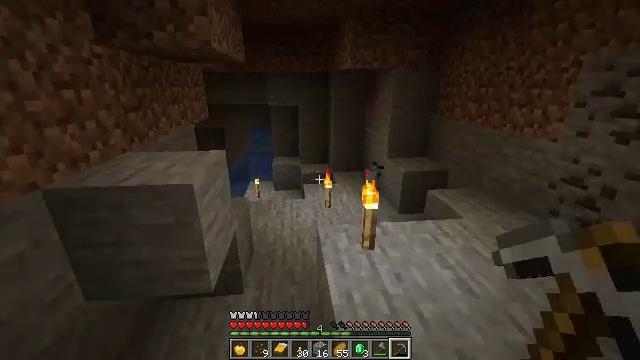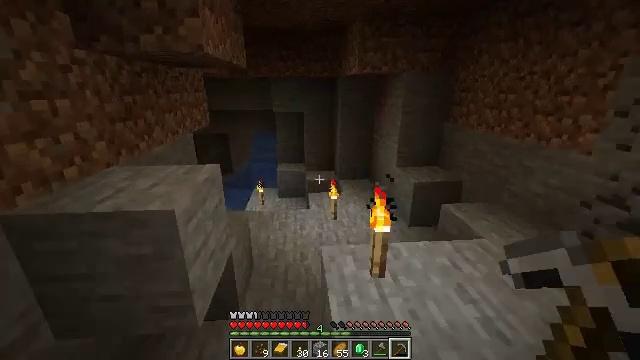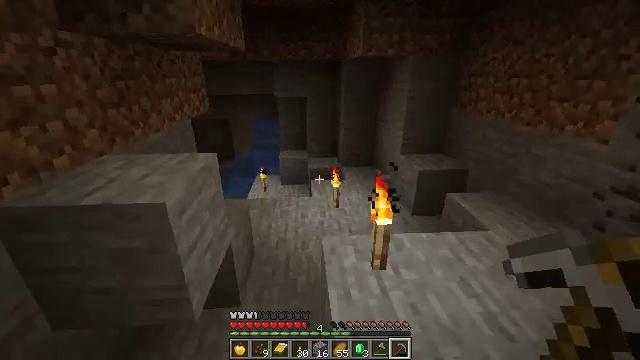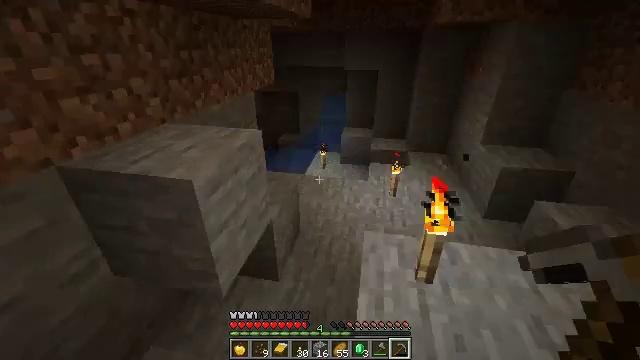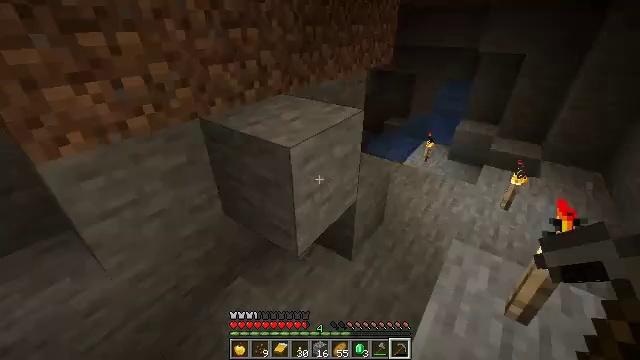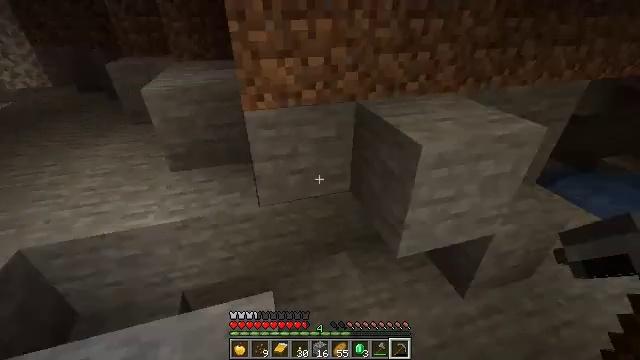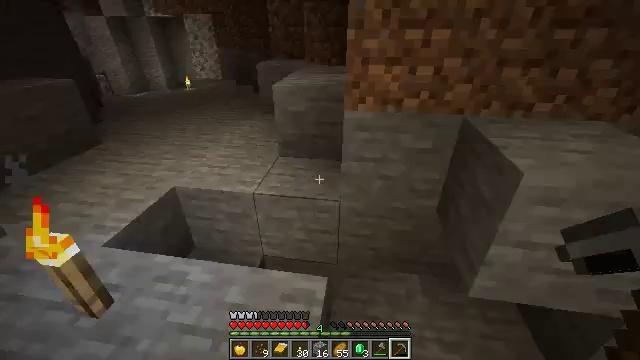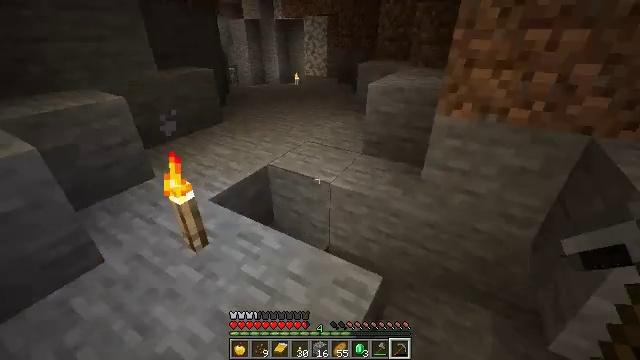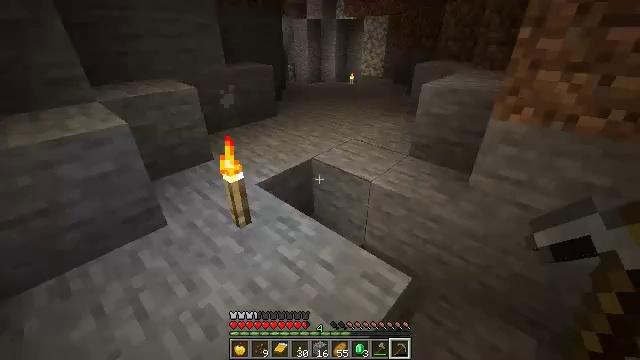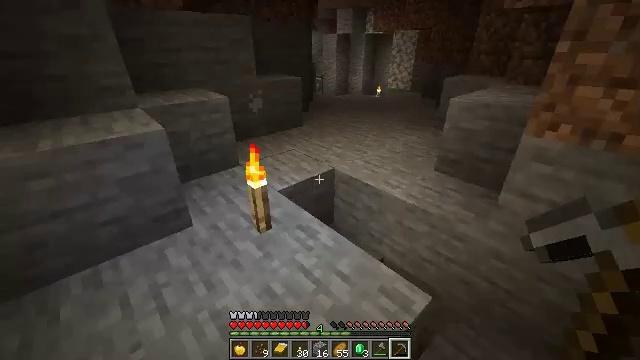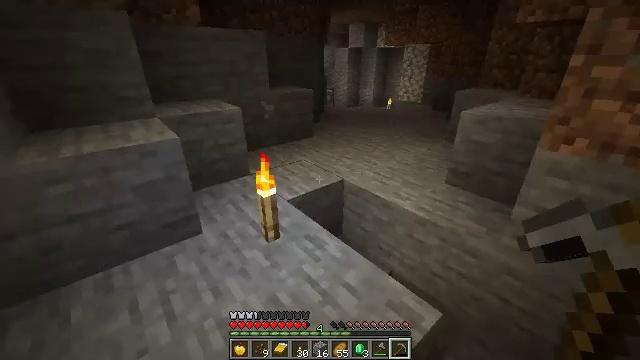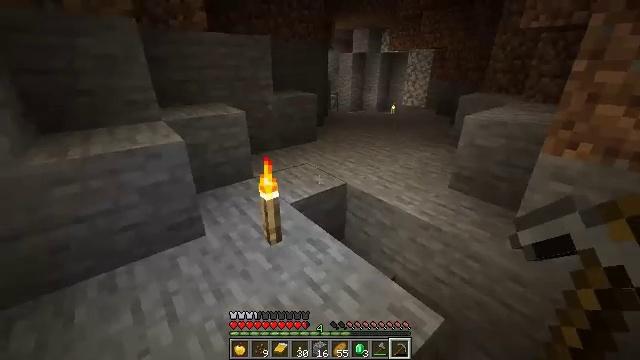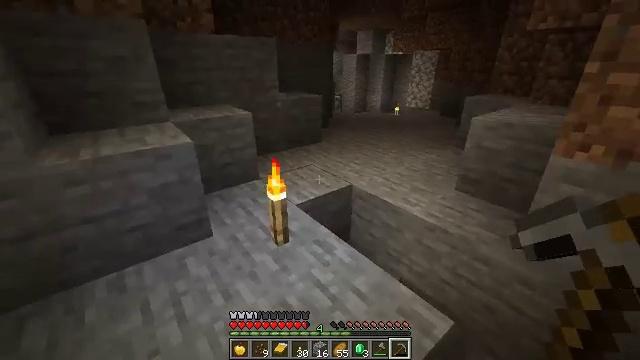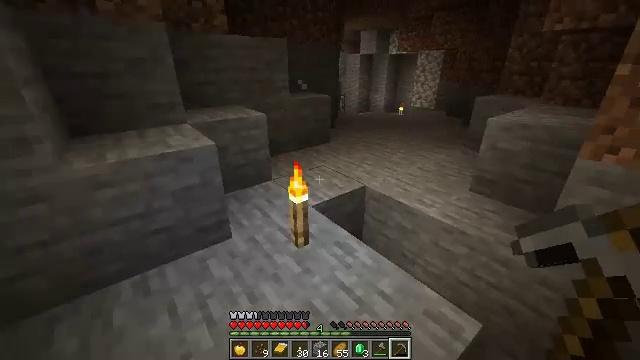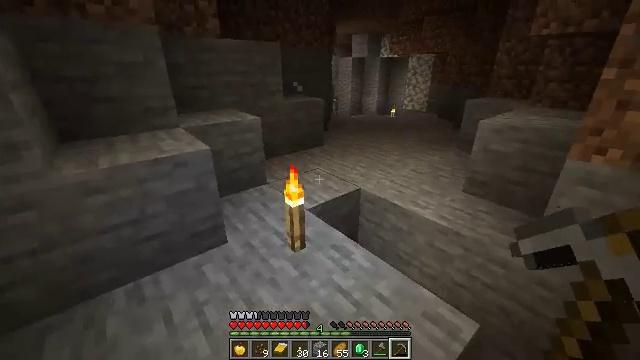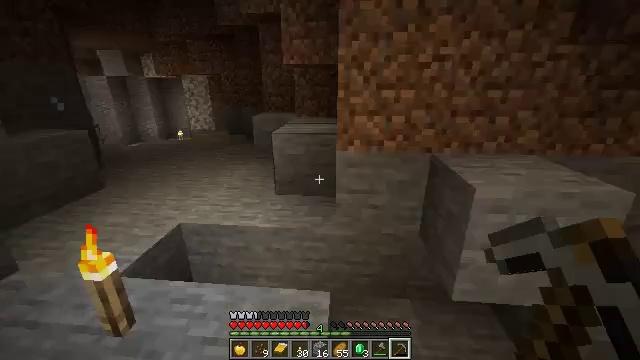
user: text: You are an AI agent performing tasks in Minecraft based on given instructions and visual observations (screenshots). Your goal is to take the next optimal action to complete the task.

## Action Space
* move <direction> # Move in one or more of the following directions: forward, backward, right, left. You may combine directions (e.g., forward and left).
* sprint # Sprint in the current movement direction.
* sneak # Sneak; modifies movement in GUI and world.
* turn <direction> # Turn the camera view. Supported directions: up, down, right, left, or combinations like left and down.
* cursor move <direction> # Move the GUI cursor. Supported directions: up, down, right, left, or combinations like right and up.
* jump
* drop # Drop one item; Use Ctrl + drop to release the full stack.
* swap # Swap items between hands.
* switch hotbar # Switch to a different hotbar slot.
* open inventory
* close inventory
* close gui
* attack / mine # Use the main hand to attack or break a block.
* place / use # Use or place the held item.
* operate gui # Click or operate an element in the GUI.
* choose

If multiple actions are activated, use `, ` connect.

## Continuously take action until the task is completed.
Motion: motion action
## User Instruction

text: Mine the grass path to create a new path.
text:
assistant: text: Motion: move forward and move right, turn left
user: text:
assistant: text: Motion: move forward and move right, turn down
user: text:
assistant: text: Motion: move forward and move right, turn left and down
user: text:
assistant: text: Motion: move right, turn left and down
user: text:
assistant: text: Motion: move right, turn left and down
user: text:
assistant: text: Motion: turn left and up
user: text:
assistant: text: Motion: turn left
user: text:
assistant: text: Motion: turn left
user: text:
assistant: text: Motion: turn left and up
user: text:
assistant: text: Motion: turn left and up
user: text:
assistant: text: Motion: no_op
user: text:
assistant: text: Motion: move left
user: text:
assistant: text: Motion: move left
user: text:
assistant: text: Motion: move left, turn right
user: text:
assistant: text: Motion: move forward and move left, turn right and up
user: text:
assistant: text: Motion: move forward and move left, turn right
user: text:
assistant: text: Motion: move forward, turn right
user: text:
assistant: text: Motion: move right
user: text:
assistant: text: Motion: move right
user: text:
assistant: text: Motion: move right, turn left and down
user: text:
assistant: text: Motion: turn left and down
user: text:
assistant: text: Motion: turn left and down
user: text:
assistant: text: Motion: move left, turn left
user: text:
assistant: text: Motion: move left
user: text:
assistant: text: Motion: move left
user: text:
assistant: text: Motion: move forward and move left
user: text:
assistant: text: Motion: move forward
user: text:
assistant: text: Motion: move forward, turn right
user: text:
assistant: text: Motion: move forward, turn right and up
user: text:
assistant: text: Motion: move forward, turn right and up